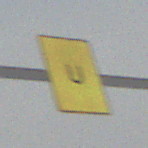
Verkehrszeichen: AnkuendigungOderFortsetzungUmleitungOhnePfeilsymbol
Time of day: MorningAfternoon
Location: Outdoor (Nature)
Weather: Overcast
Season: Winter
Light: Natural